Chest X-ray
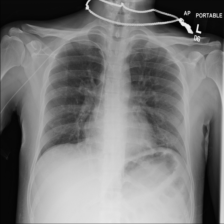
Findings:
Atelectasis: negative
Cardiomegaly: negative
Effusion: negative
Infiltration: negative
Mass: negative
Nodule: negative
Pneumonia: negative
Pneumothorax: negative
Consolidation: negative
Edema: negative
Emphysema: negative
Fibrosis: negative
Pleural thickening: negative
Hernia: negative